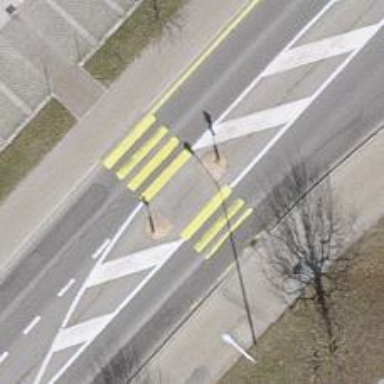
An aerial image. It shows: Marked zebra crossing with pedestrian island.